Interaction volume radius: 10 \u00c5
Interaction volume height: 45 \u00c5
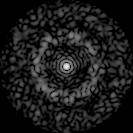
Disorder parameter: 0.8288